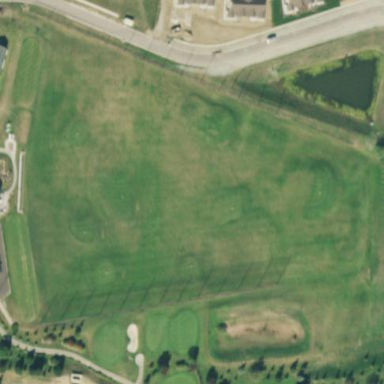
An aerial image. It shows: Golf driving range set on grassy land.